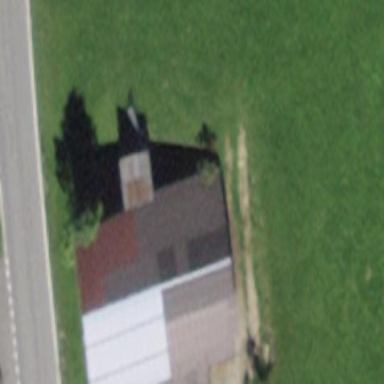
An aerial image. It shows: Rural barn.